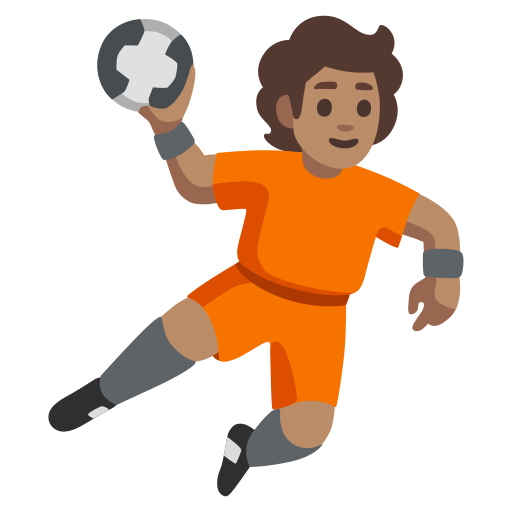
Emoji: 🤾🏽